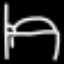
Label: bed